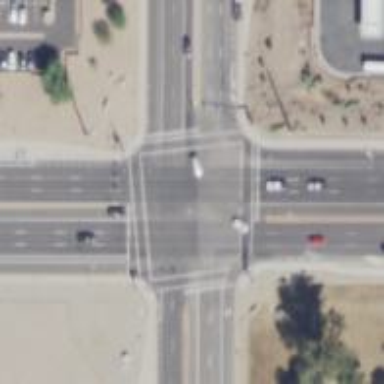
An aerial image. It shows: Crossing road.